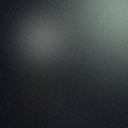
Screen state: off